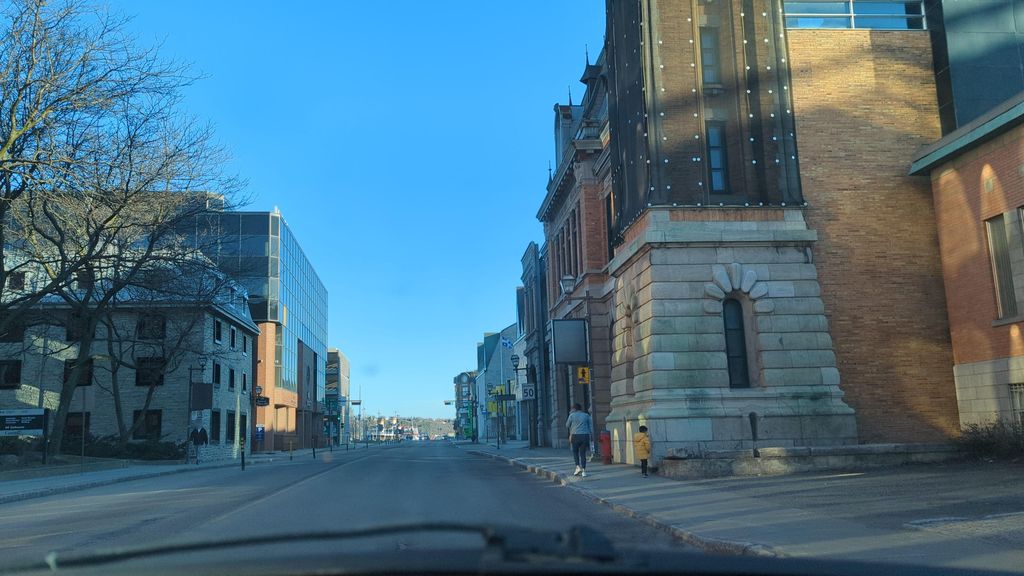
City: quebec_city